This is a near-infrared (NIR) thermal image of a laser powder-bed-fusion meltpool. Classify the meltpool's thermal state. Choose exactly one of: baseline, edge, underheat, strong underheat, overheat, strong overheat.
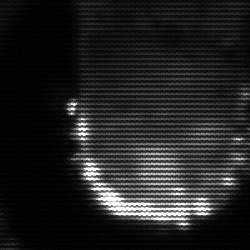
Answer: baseline